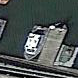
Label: civil